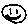
Label: smiley face